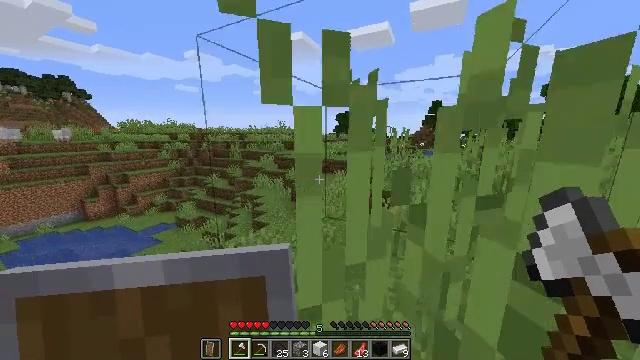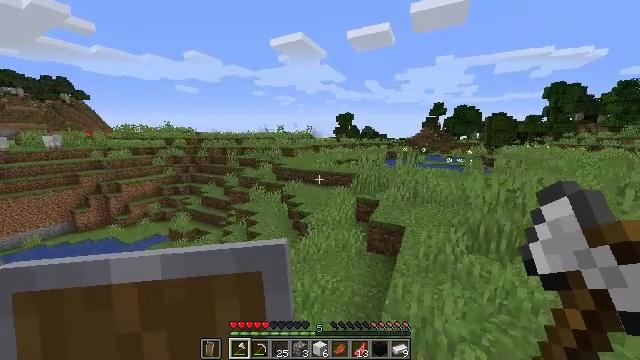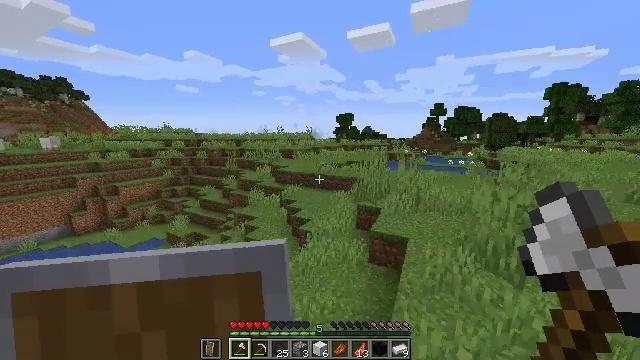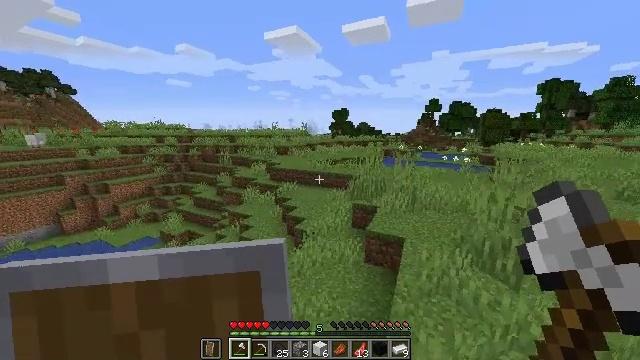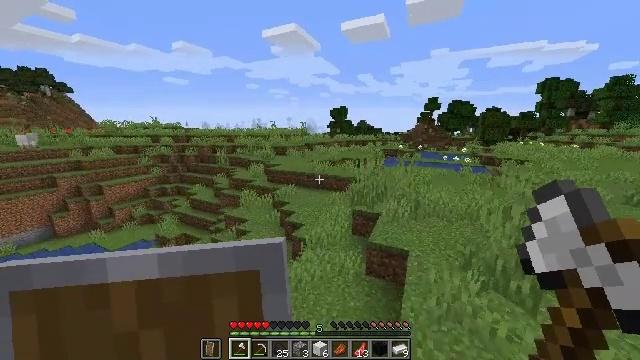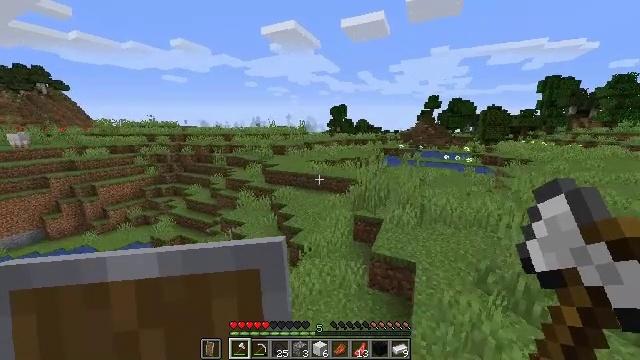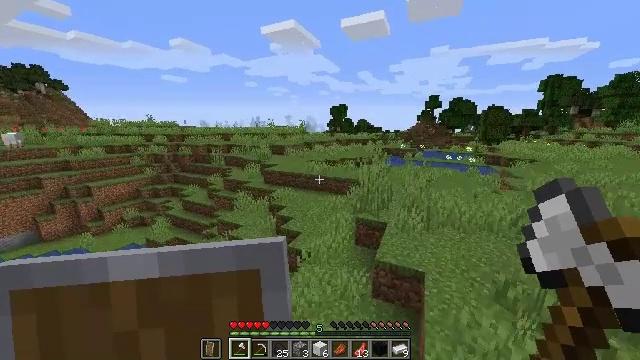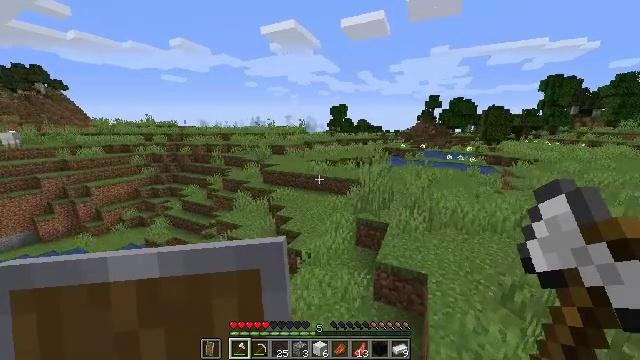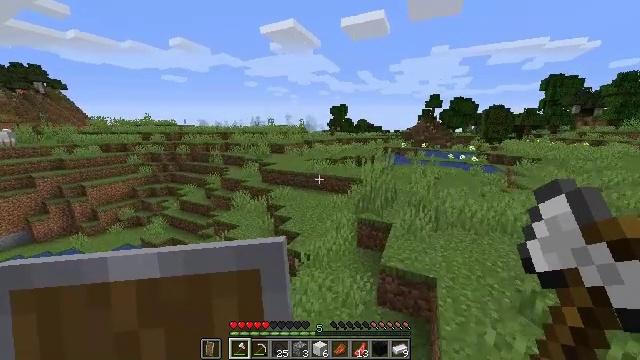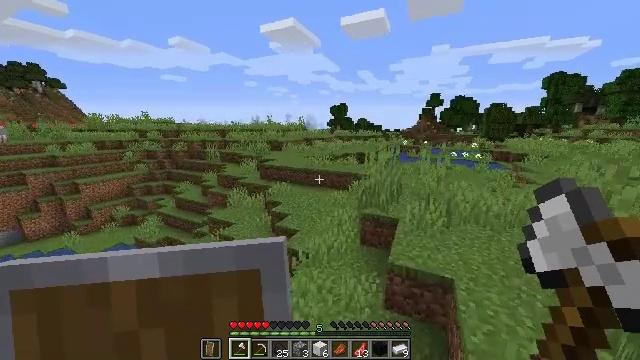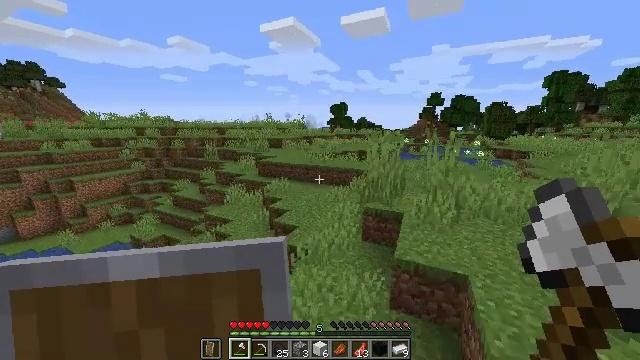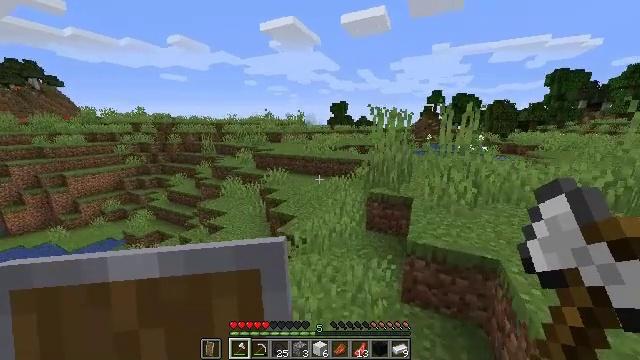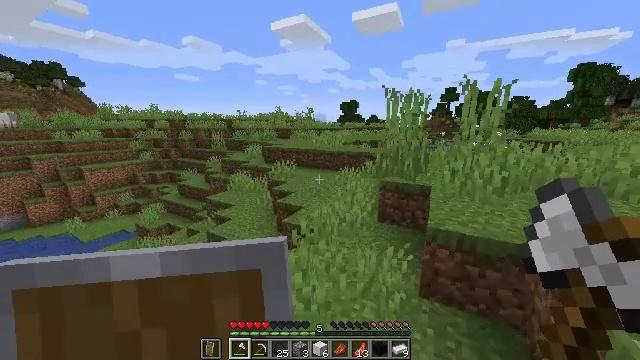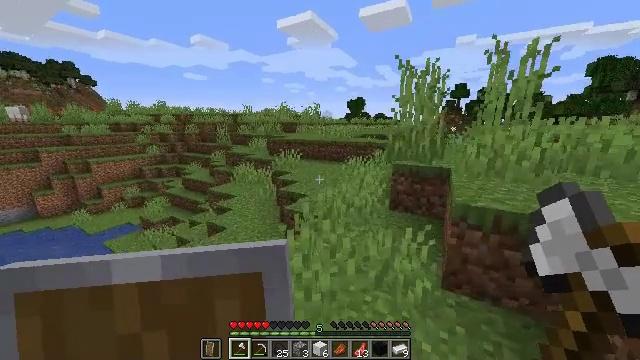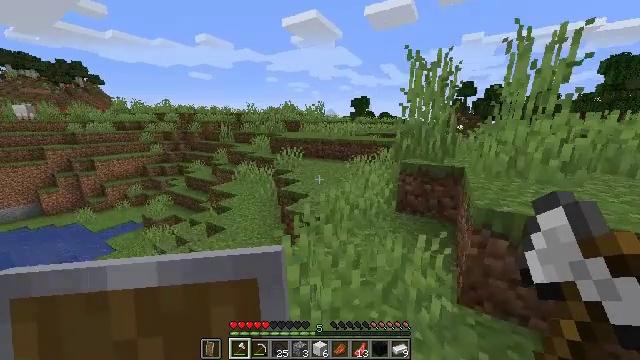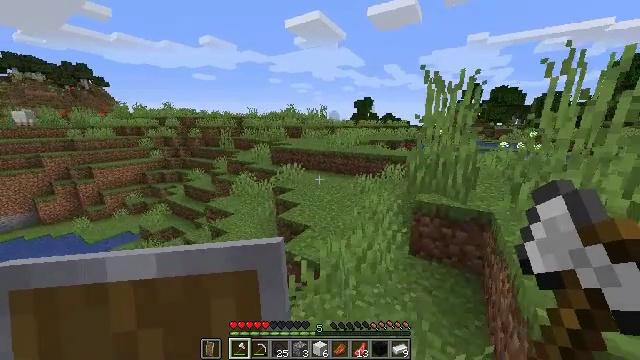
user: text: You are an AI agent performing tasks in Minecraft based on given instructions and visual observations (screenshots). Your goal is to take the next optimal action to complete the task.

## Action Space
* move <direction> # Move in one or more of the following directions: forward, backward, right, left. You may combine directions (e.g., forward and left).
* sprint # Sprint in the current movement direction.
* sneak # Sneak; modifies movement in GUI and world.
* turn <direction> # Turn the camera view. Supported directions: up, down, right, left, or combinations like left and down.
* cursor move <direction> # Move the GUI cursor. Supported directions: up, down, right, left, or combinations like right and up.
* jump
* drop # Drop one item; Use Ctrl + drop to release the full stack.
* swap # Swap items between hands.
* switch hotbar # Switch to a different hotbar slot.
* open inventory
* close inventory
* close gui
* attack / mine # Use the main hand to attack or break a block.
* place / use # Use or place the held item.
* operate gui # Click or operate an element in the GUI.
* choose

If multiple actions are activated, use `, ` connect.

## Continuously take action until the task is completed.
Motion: motion action
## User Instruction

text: Hunt a sheep.
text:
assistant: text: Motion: move forward, sprint, jump
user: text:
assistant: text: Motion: move forward, sprint, jump
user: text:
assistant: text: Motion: move forward, sprint, turn right and down, jump
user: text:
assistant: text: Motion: move forward, sprint, jump
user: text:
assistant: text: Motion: move forward, sprint, jump
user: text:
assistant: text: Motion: move forward, sprint, jump
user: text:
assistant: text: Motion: move forward, sprint, jump
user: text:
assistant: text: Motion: move forward, sprint, jump
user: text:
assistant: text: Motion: move forward, sprint, jump
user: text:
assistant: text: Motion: move forward, sprint, jump
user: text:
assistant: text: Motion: move forward, sprint, jump
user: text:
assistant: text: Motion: move forward, sprint, turn left, jump
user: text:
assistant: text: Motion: move forward, sprint, turn left, jump
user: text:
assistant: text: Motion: move forward, sprint, turn left, jump
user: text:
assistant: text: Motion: move forward, sprint, jump
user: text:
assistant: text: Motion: move forward, sprint, turn left, jump
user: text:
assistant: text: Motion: move forward, sprint, turn left, jump
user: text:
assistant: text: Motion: move forward, sprint, jump
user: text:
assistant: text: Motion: move forward, sprint, jump
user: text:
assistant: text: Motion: move forward, sprint, jump
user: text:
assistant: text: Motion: move forward, sprint, jump
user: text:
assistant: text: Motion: move forward, sprint, jump
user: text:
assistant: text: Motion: move forward, sprint, jump
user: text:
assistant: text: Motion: move forward, sprint, jump
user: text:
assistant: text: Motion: move forward, sprint, jump
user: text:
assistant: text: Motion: move forward, sprint, jump
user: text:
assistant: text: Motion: move forward, sprint, jump
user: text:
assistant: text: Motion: move forward, sprint, jump
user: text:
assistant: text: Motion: move forward, sprint, turn left, jump
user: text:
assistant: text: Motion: move forward, sprint, turn left, jump